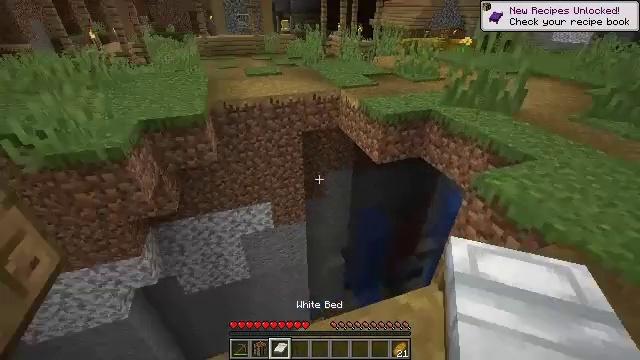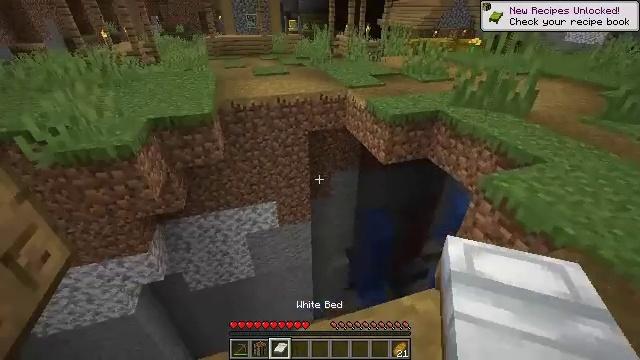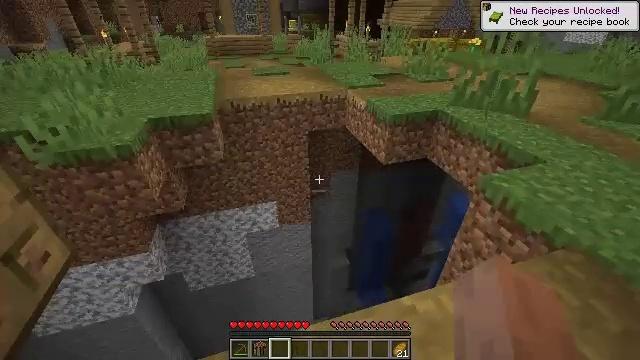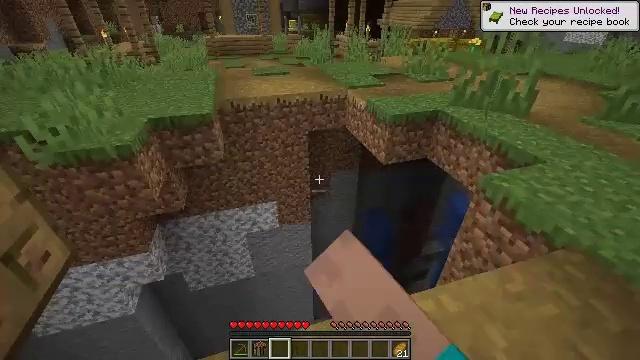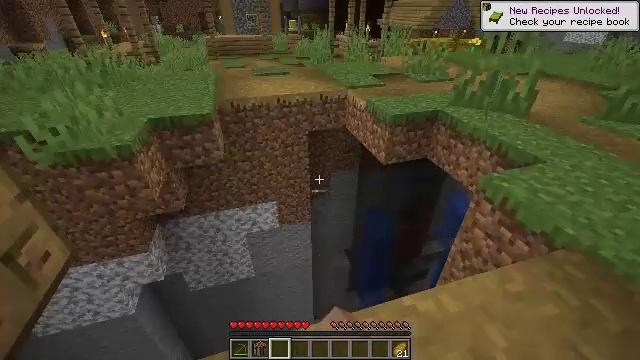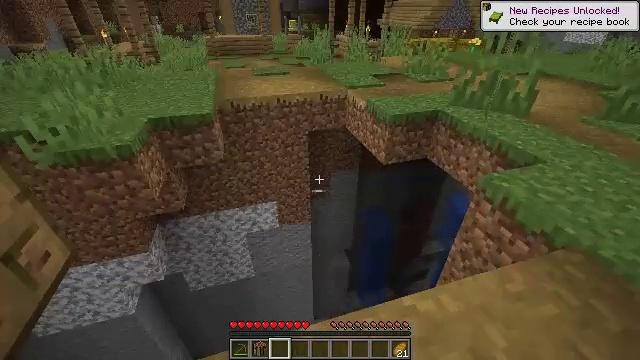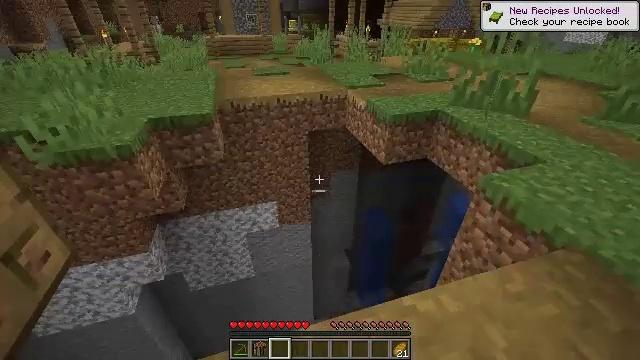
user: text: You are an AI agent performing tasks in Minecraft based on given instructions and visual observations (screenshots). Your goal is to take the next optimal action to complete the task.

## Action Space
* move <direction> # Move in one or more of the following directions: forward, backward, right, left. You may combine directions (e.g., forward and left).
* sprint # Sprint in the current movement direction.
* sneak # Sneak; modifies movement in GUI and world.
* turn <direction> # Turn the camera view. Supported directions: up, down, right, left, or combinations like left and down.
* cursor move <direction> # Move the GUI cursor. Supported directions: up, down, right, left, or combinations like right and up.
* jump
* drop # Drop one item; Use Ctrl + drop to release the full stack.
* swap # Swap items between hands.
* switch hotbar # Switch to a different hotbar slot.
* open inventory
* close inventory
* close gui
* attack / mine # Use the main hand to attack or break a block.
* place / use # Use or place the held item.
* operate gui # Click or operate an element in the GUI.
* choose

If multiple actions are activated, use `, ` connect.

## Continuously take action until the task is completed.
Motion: motion action
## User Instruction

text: Remove a white bed from the inventory.
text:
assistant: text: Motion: turn left
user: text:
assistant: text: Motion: drop
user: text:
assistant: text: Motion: drop
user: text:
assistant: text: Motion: no_op
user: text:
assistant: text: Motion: no_op
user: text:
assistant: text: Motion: no_op
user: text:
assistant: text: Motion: open inventory